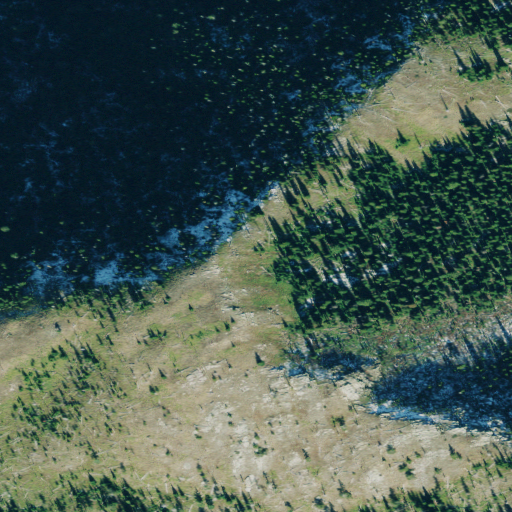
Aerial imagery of mountain in Montana named Skyline Mountain containing evergreen forest and shrub